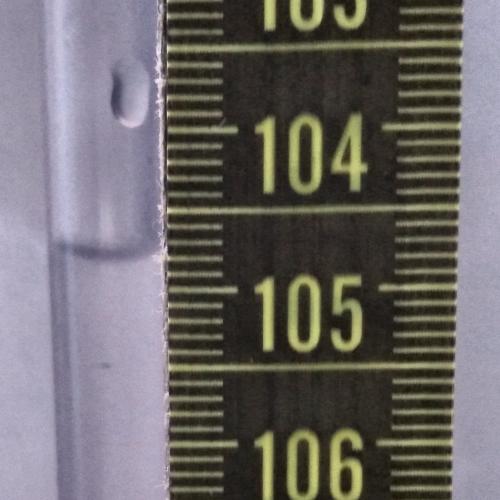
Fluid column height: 104.8 cm